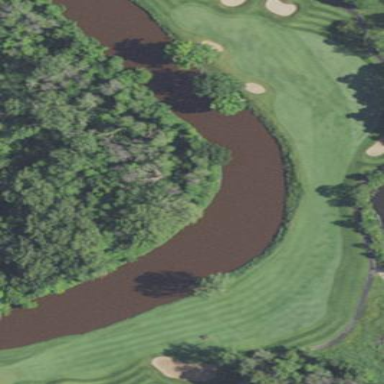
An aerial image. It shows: Golf fairway surrounded by grass.